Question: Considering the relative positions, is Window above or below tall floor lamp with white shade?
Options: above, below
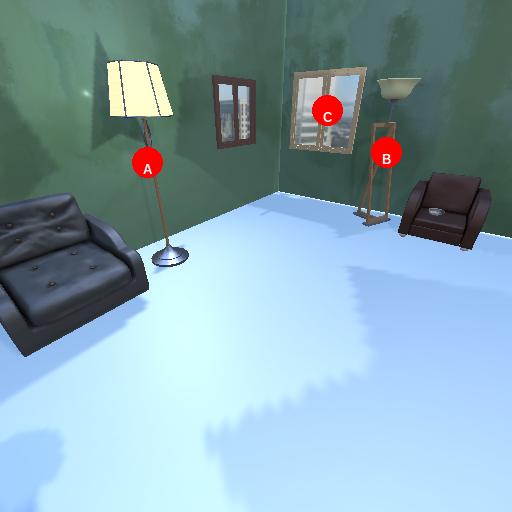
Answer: above